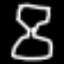
Label: hourglass